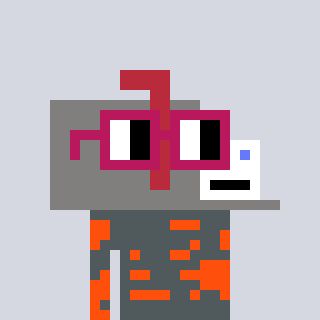
a pixel art character with square dark red glasses, a mailbox-shaped head and a orange-colored body on a cool background